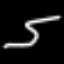
Label: squiggle